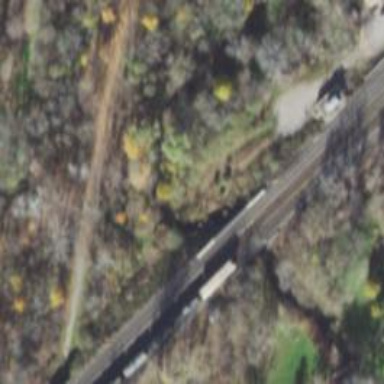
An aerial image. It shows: Railway bridge over siding railway service.